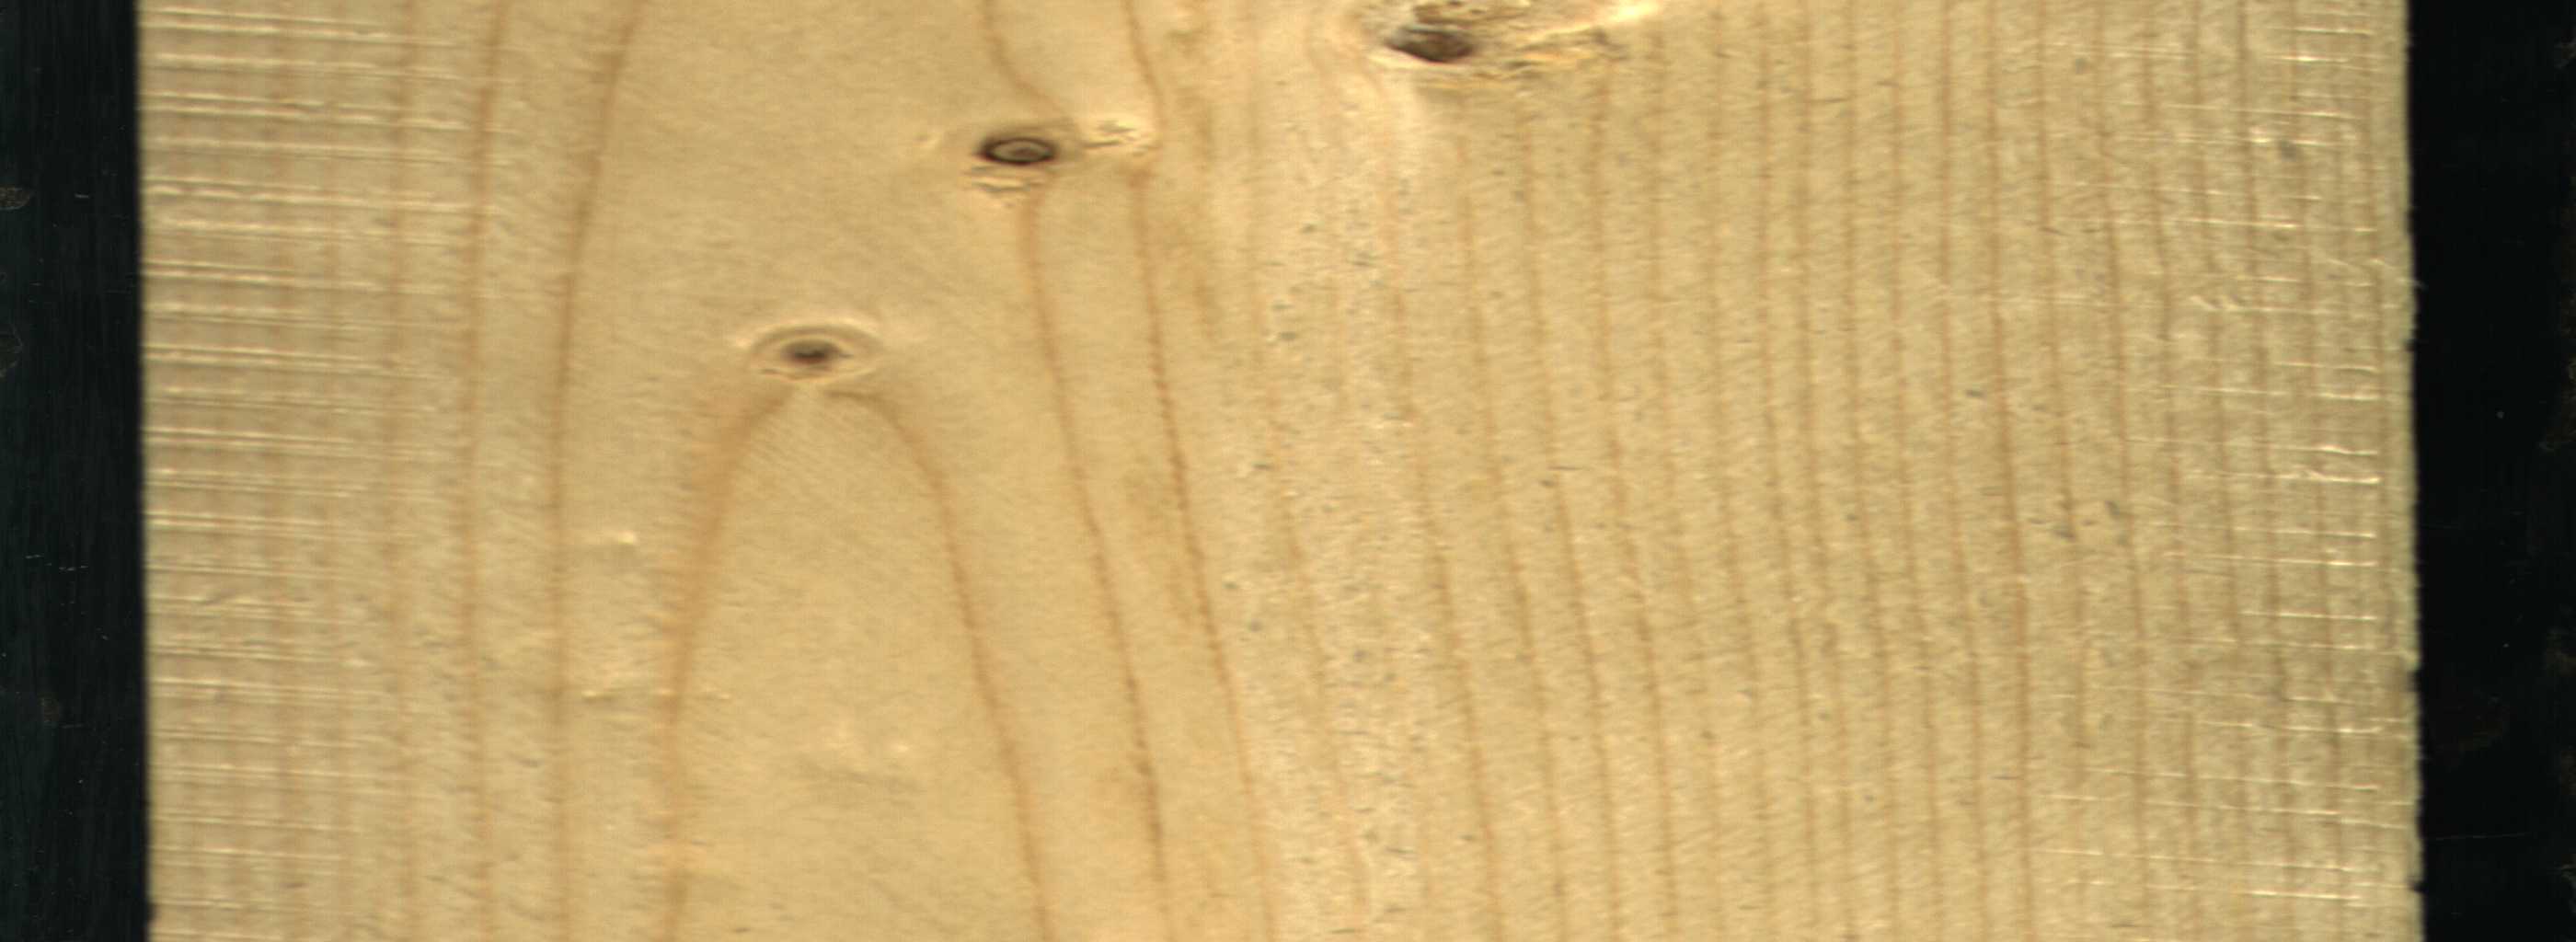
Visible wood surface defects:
Dead_Knot
Live_Knot
Live_Knot